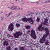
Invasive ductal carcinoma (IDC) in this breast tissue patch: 0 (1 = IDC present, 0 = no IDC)